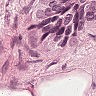
Metastatic tissue present: yes